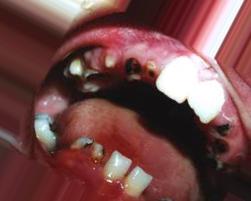
Condition: Caries